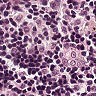
Metastatic tissue present: no